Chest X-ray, AP view. Patient: 25 years old, sex M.
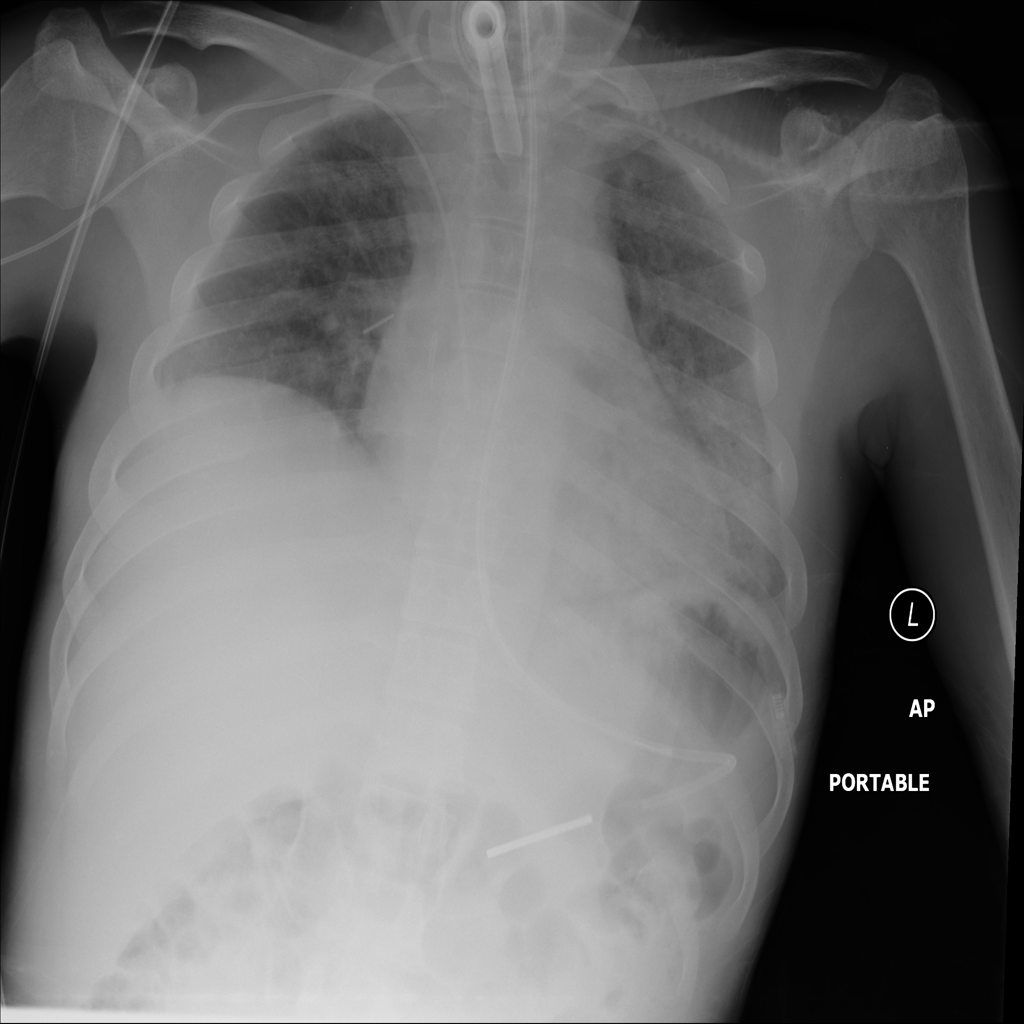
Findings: Infiltration